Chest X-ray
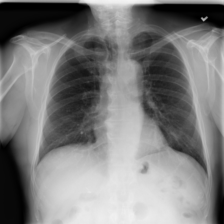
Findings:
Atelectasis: negative
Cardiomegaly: negative
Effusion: negative
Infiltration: negative
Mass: negative
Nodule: negative
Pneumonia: negative
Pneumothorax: negative
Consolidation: negative
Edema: negative
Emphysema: negative
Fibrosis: negative
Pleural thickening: negative
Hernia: negative